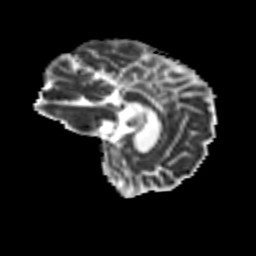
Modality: MD
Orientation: sagittal
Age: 65
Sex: male
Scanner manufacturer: siemens
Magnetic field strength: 3 T
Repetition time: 8.6 s
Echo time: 0.095 s